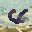
Label: 4